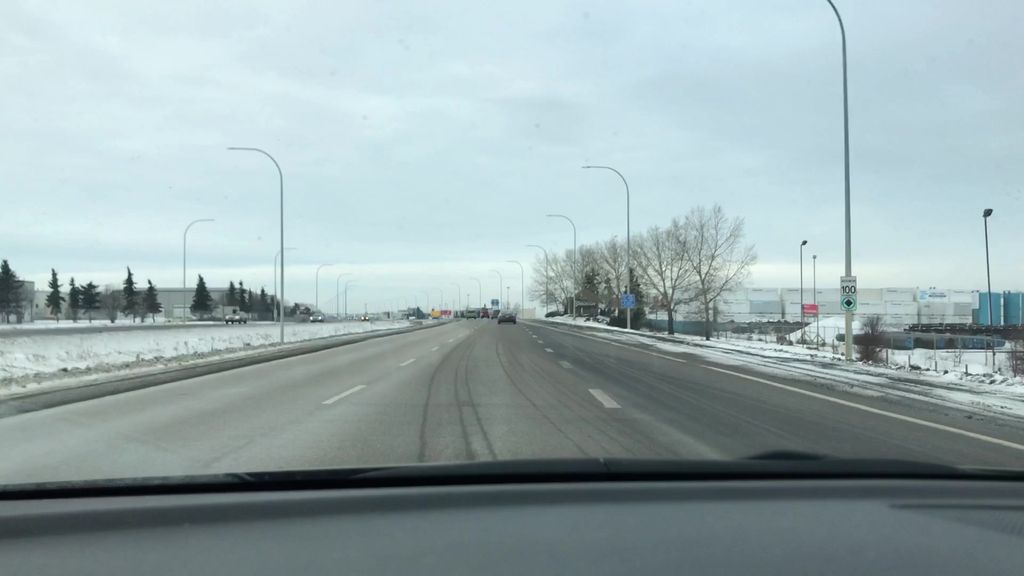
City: edmonton